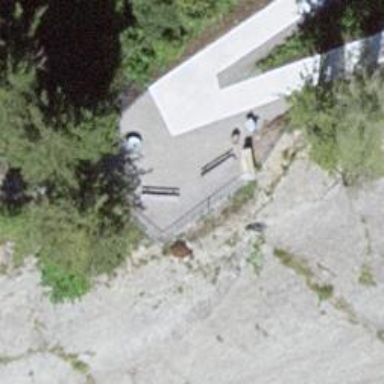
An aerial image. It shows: Bench.